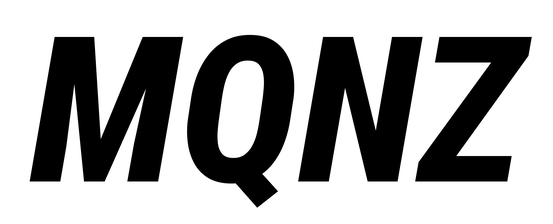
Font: Roboto-Italic_Condensed_ExtraBold_Italic